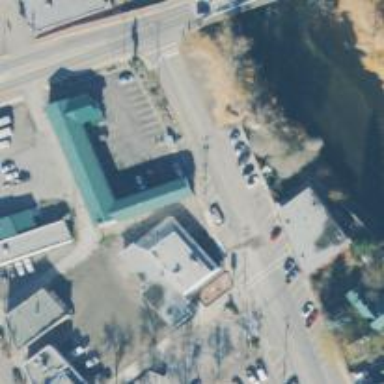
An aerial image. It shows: Building that is motel.